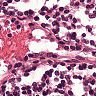
Metastatic tissue present: no